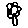
Label: flower